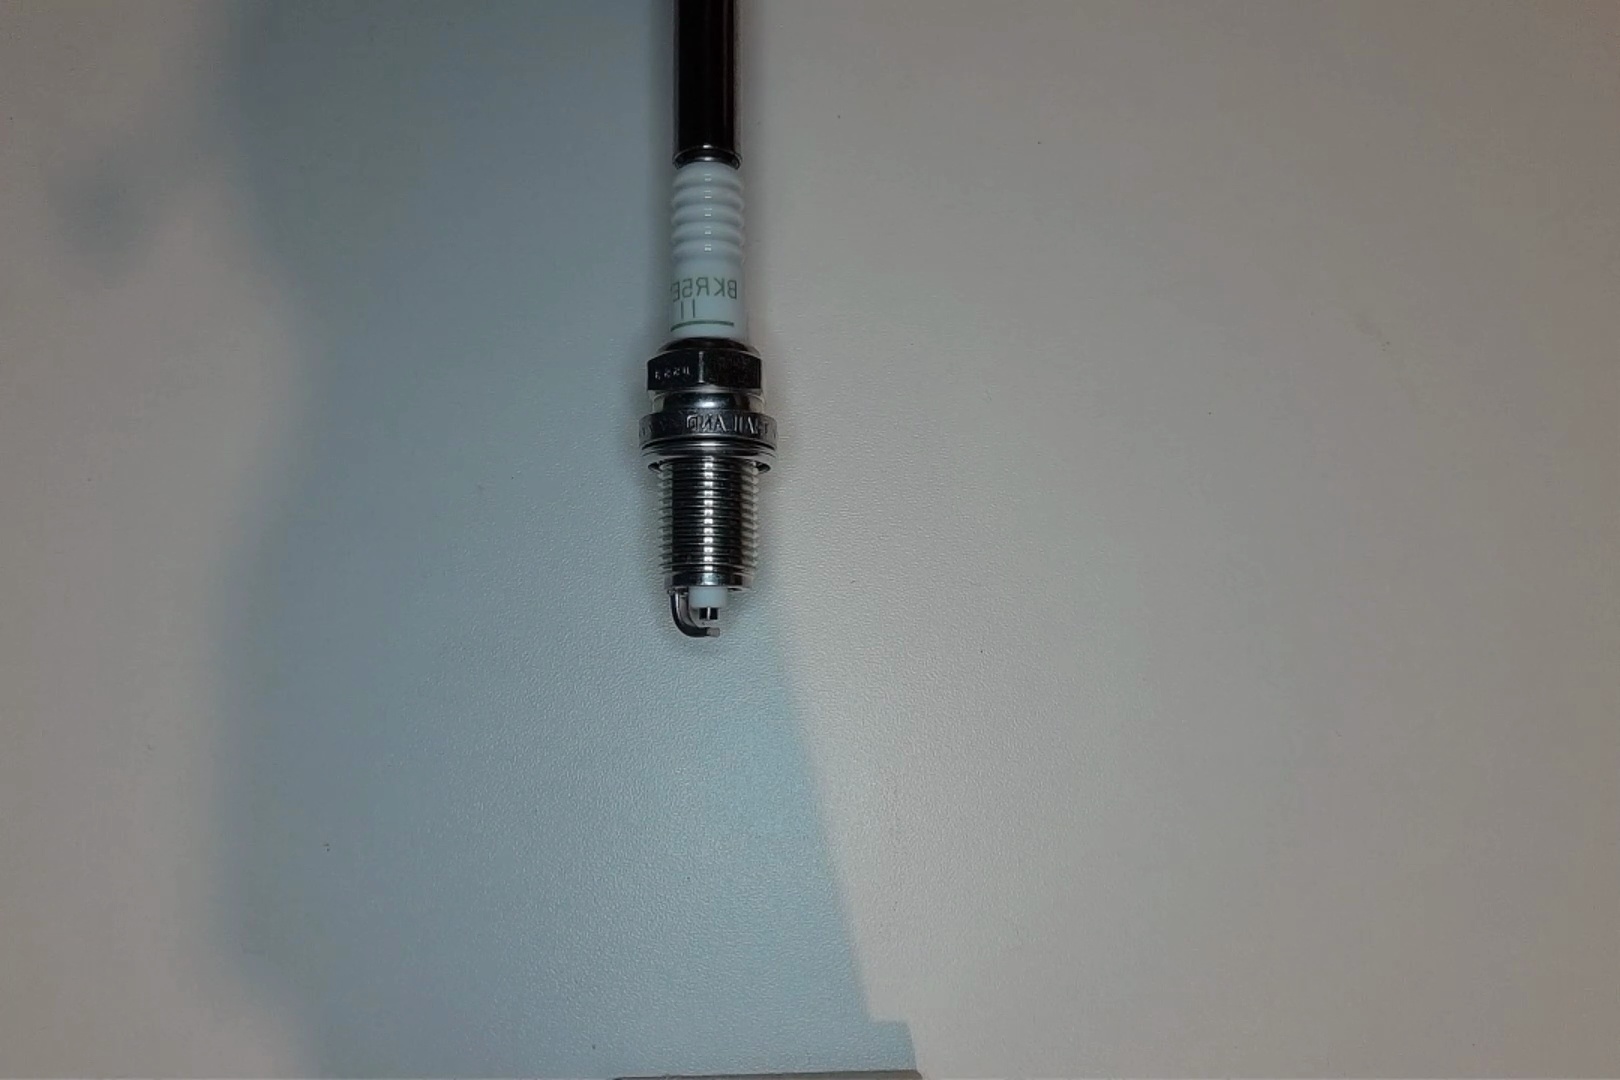
Label: normal